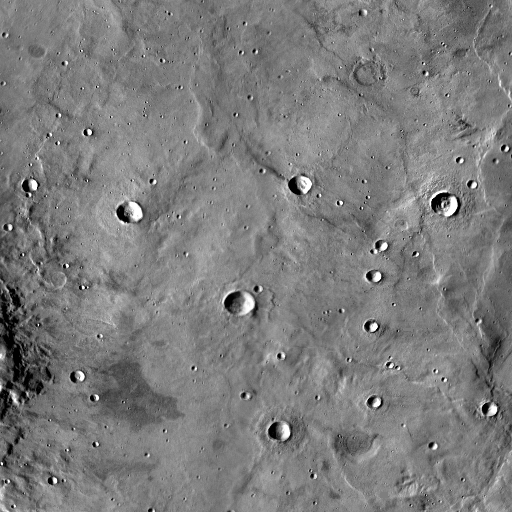
Crater classes present: Background, Other, Buried